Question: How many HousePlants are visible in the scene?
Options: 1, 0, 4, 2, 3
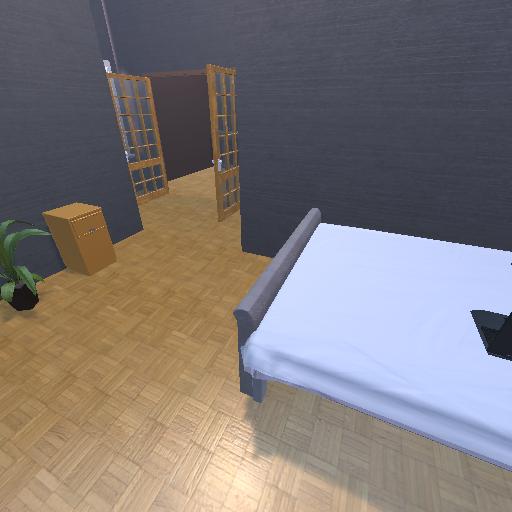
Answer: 1